Question: I'm implementing a table which has both colspan and rowspan cells. I used FlexTable before but decided to use CellTable. But it looks like CellTable does not support adding style while FlexTable did... Please look at the picture to know what I'm trying to do:

Any suggestions are welcome.
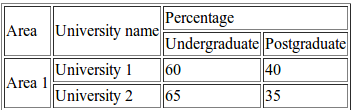
Answer: You can use an <URL> to render your own strucuture.
Have a look at the <URL>.